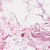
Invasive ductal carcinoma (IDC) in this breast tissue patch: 0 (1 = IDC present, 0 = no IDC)